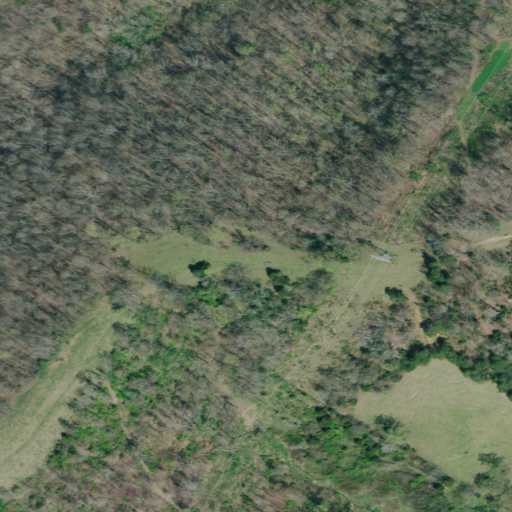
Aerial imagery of ridge(s) in Tennessee named Peach Orchard Ridge containing deciduous forest and pasture